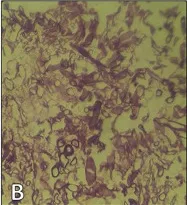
(B, C) Histopathologic examination with hematoxylin-eosin stain showing infiltration of inflammatory cells (PMNs), fibrinolocyte exudate, septate acute angle fungal hyphae, and conidial head (x1000).
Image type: pathology (h&e)